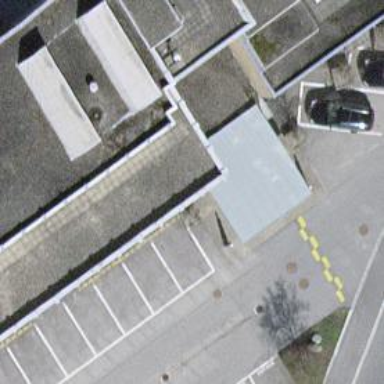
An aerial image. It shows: Charging station.